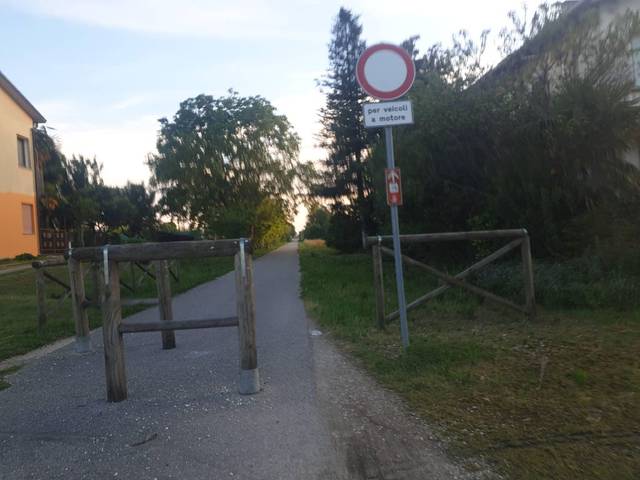
Region: Italy
Coordinates: 45.477, 11.671